Aerial crown-view tile of a tropical tree (Barro Colorado Island, Panama), acquired 20241014:
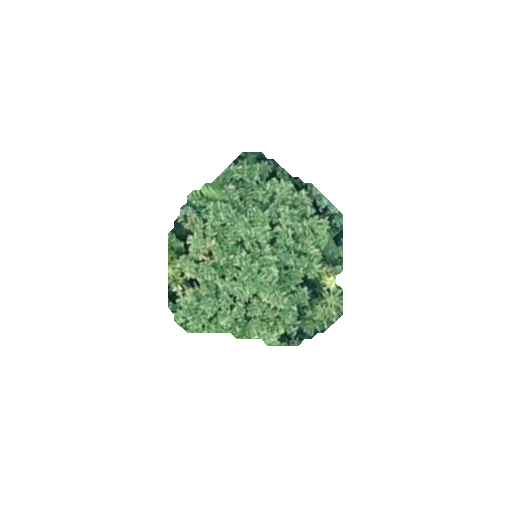
Species: Miconia argentea
GBIF accepted scientific name: Miconia argentea
Crown area: 40.845 m²